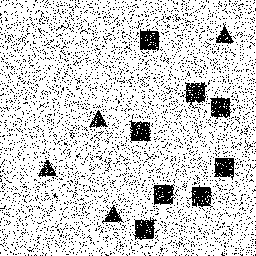
Squares: 8
Triangles: 4
Stars: 0
Total shapes: 12